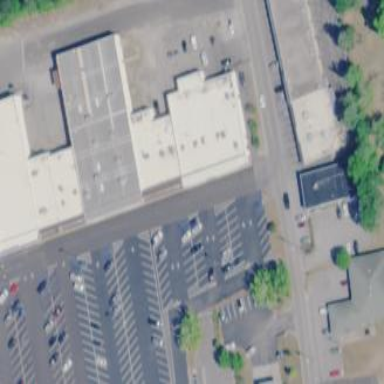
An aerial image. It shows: Retail area.